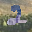
Label: 2